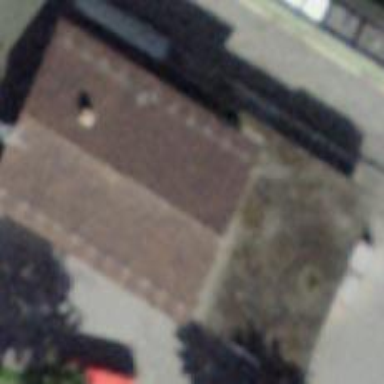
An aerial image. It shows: View of roof of building.